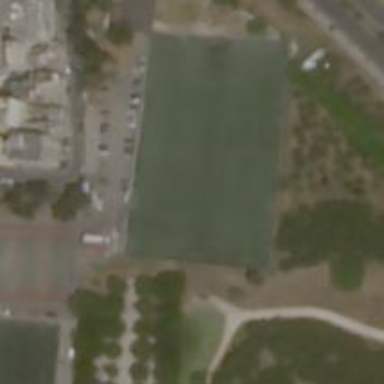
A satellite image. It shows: Soccer pitch for outdoor sports and leisure activities.